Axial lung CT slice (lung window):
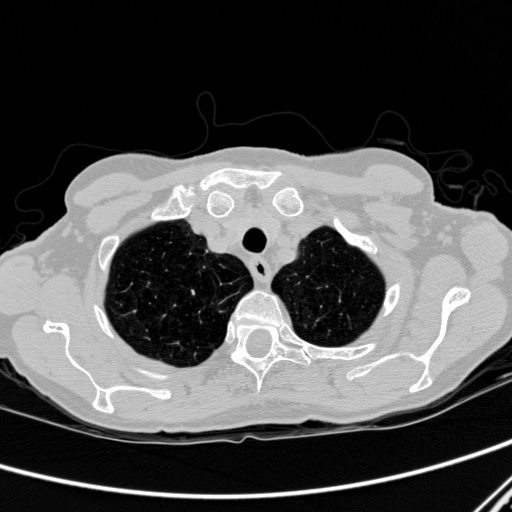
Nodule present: no